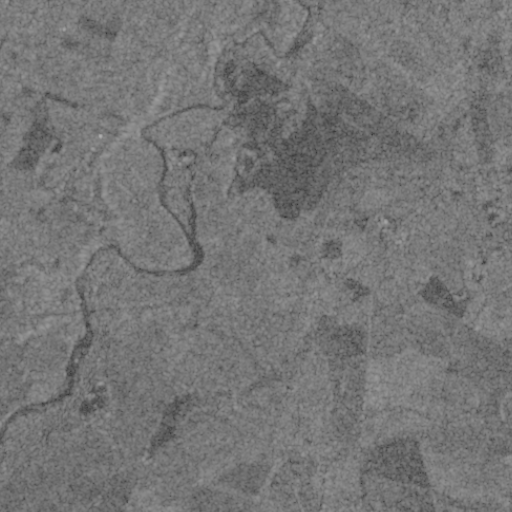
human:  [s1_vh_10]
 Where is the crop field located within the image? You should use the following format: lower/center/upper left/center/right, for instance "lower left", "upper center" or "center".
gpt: The crop field is located in the upper right of the image.
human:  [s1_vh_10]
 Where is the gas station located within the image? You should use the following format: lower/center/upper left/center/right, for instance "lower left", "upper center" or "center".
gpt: The gas station is located in the center right of the image.
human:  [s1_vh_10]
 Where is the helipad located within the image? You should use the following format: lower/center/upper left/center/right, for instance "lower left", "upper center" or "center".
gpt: The helipad is located in the upper right of the image.
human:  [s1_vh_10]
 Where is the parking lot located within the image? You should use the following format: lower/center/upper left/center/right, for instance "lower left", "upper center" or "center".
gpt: The parking lot is located in the center right of the image.
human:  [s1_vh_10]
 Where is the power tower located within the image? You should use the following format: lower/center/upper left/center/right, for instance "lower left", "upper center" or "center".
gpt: The power tower is located in the upper right of the image.
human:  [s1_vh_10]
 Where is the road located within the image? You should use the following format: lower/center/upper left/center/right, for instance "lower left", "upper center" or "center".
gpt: There is no road in the image.

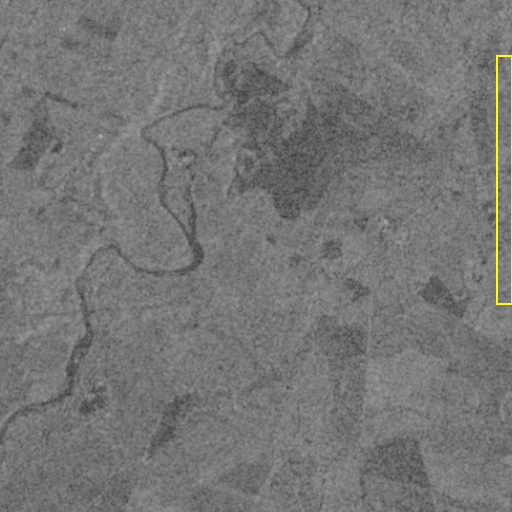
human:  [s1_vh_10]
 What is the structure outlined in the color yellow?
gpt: The structure outlined in yellow is a crop field.
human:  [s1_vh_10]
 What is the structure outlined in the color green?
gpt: There is no green outline.